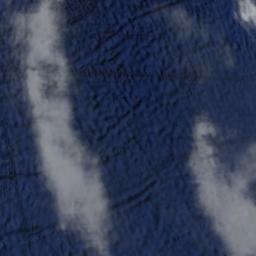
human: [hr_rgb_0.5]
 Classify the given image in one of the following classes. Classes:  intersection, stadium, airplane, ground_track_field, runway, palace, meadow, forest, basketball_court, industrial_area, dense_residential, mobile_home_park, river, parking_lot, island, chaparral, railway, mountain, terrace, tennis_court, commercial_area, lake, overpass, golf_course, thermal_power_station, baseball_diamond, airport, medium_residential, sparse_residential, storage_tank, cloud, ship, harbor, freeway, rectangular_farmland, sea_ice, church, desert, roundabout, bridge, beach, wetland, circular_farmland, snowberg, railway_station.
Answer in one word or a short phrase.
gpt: cloud